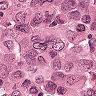
Metastatic tissue present: yes